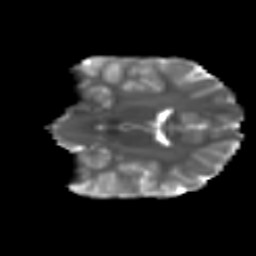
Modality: T2w
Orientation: coronal
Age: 14
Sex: male
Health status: ill
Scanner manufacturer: ge
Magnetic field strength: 3 T
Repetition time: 6.752 s
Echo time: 0.079 s